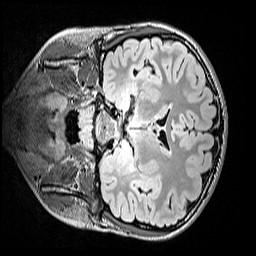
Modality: FLAIR
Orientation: coronal
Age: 10
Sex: female
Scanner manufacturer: siemens
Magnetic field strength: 3 T
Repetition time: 5 s
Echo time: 0.388 s